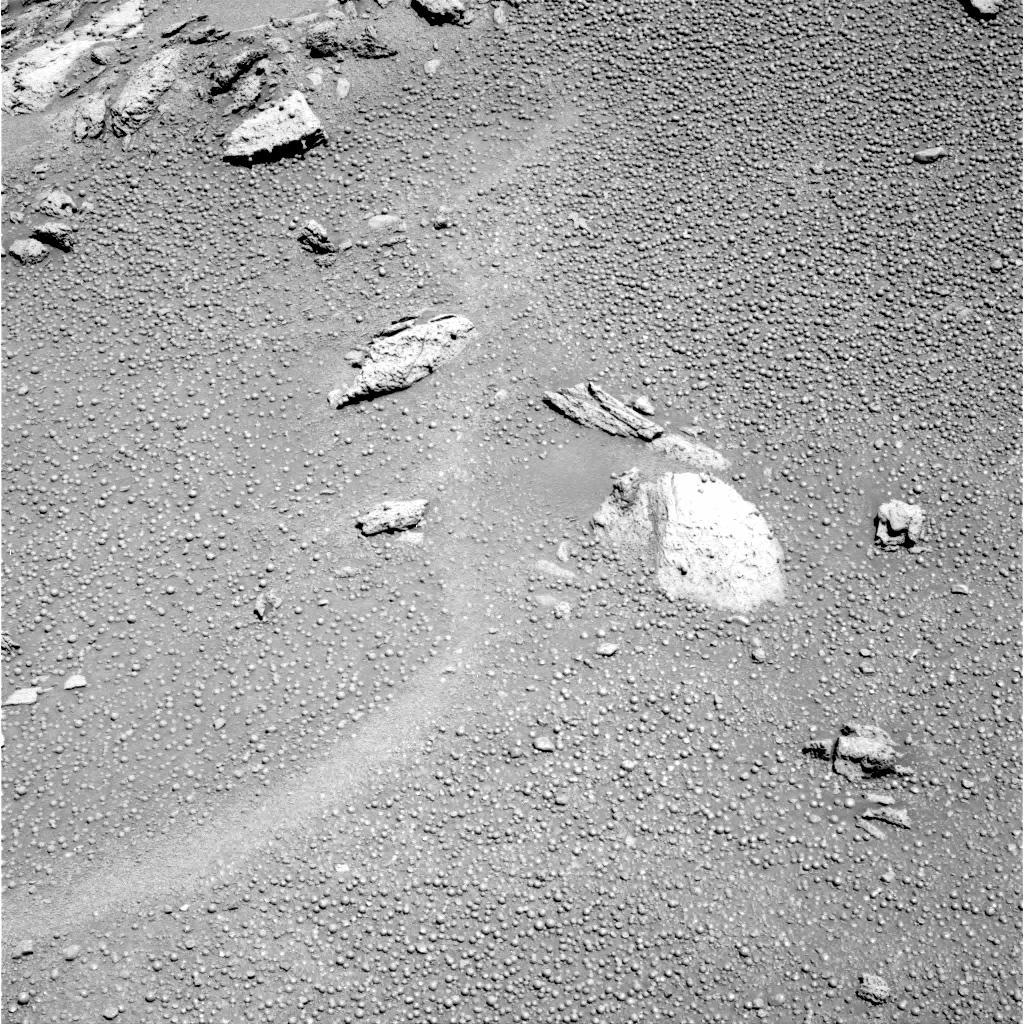
Terrain classes present: Bedrock, Gravel / Sand / Soil, Rock, Shadow